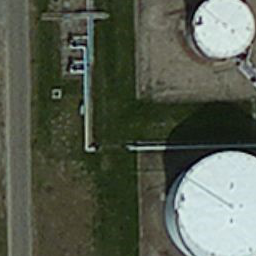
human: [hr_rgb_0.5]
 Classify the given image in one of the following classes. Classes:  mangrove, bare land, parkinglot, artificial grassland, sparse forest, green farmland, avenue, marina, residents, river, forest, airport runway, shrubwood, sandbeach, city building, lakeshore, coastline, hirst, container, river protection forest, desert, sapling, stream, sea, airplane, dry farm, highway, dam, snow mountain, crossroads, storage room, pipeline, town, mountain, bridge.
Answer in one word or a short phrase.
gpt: storage room